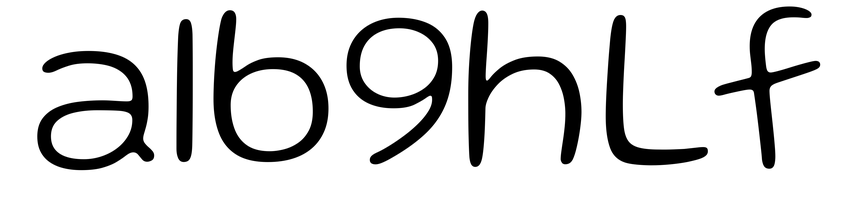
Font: Gluten_ExtraLight